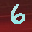
Label: 6